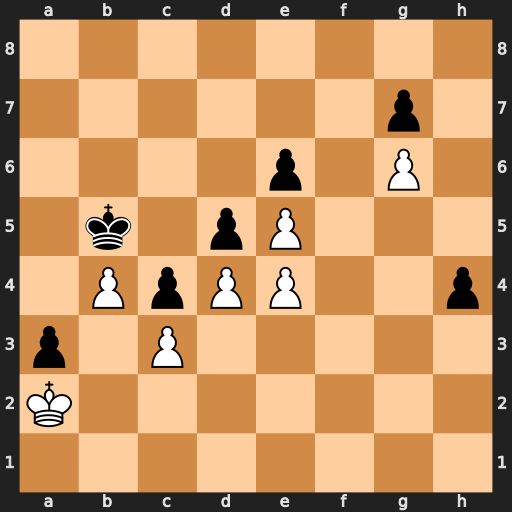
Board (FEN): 8/6p1/4p1P1/1k1pP3/1PpPP2p/p1P5/K7/8
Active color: w
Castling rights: -
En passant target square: -
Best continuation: exd5 h3 dxe6 h2 e7 h1=Q e8=Q+